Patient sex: F
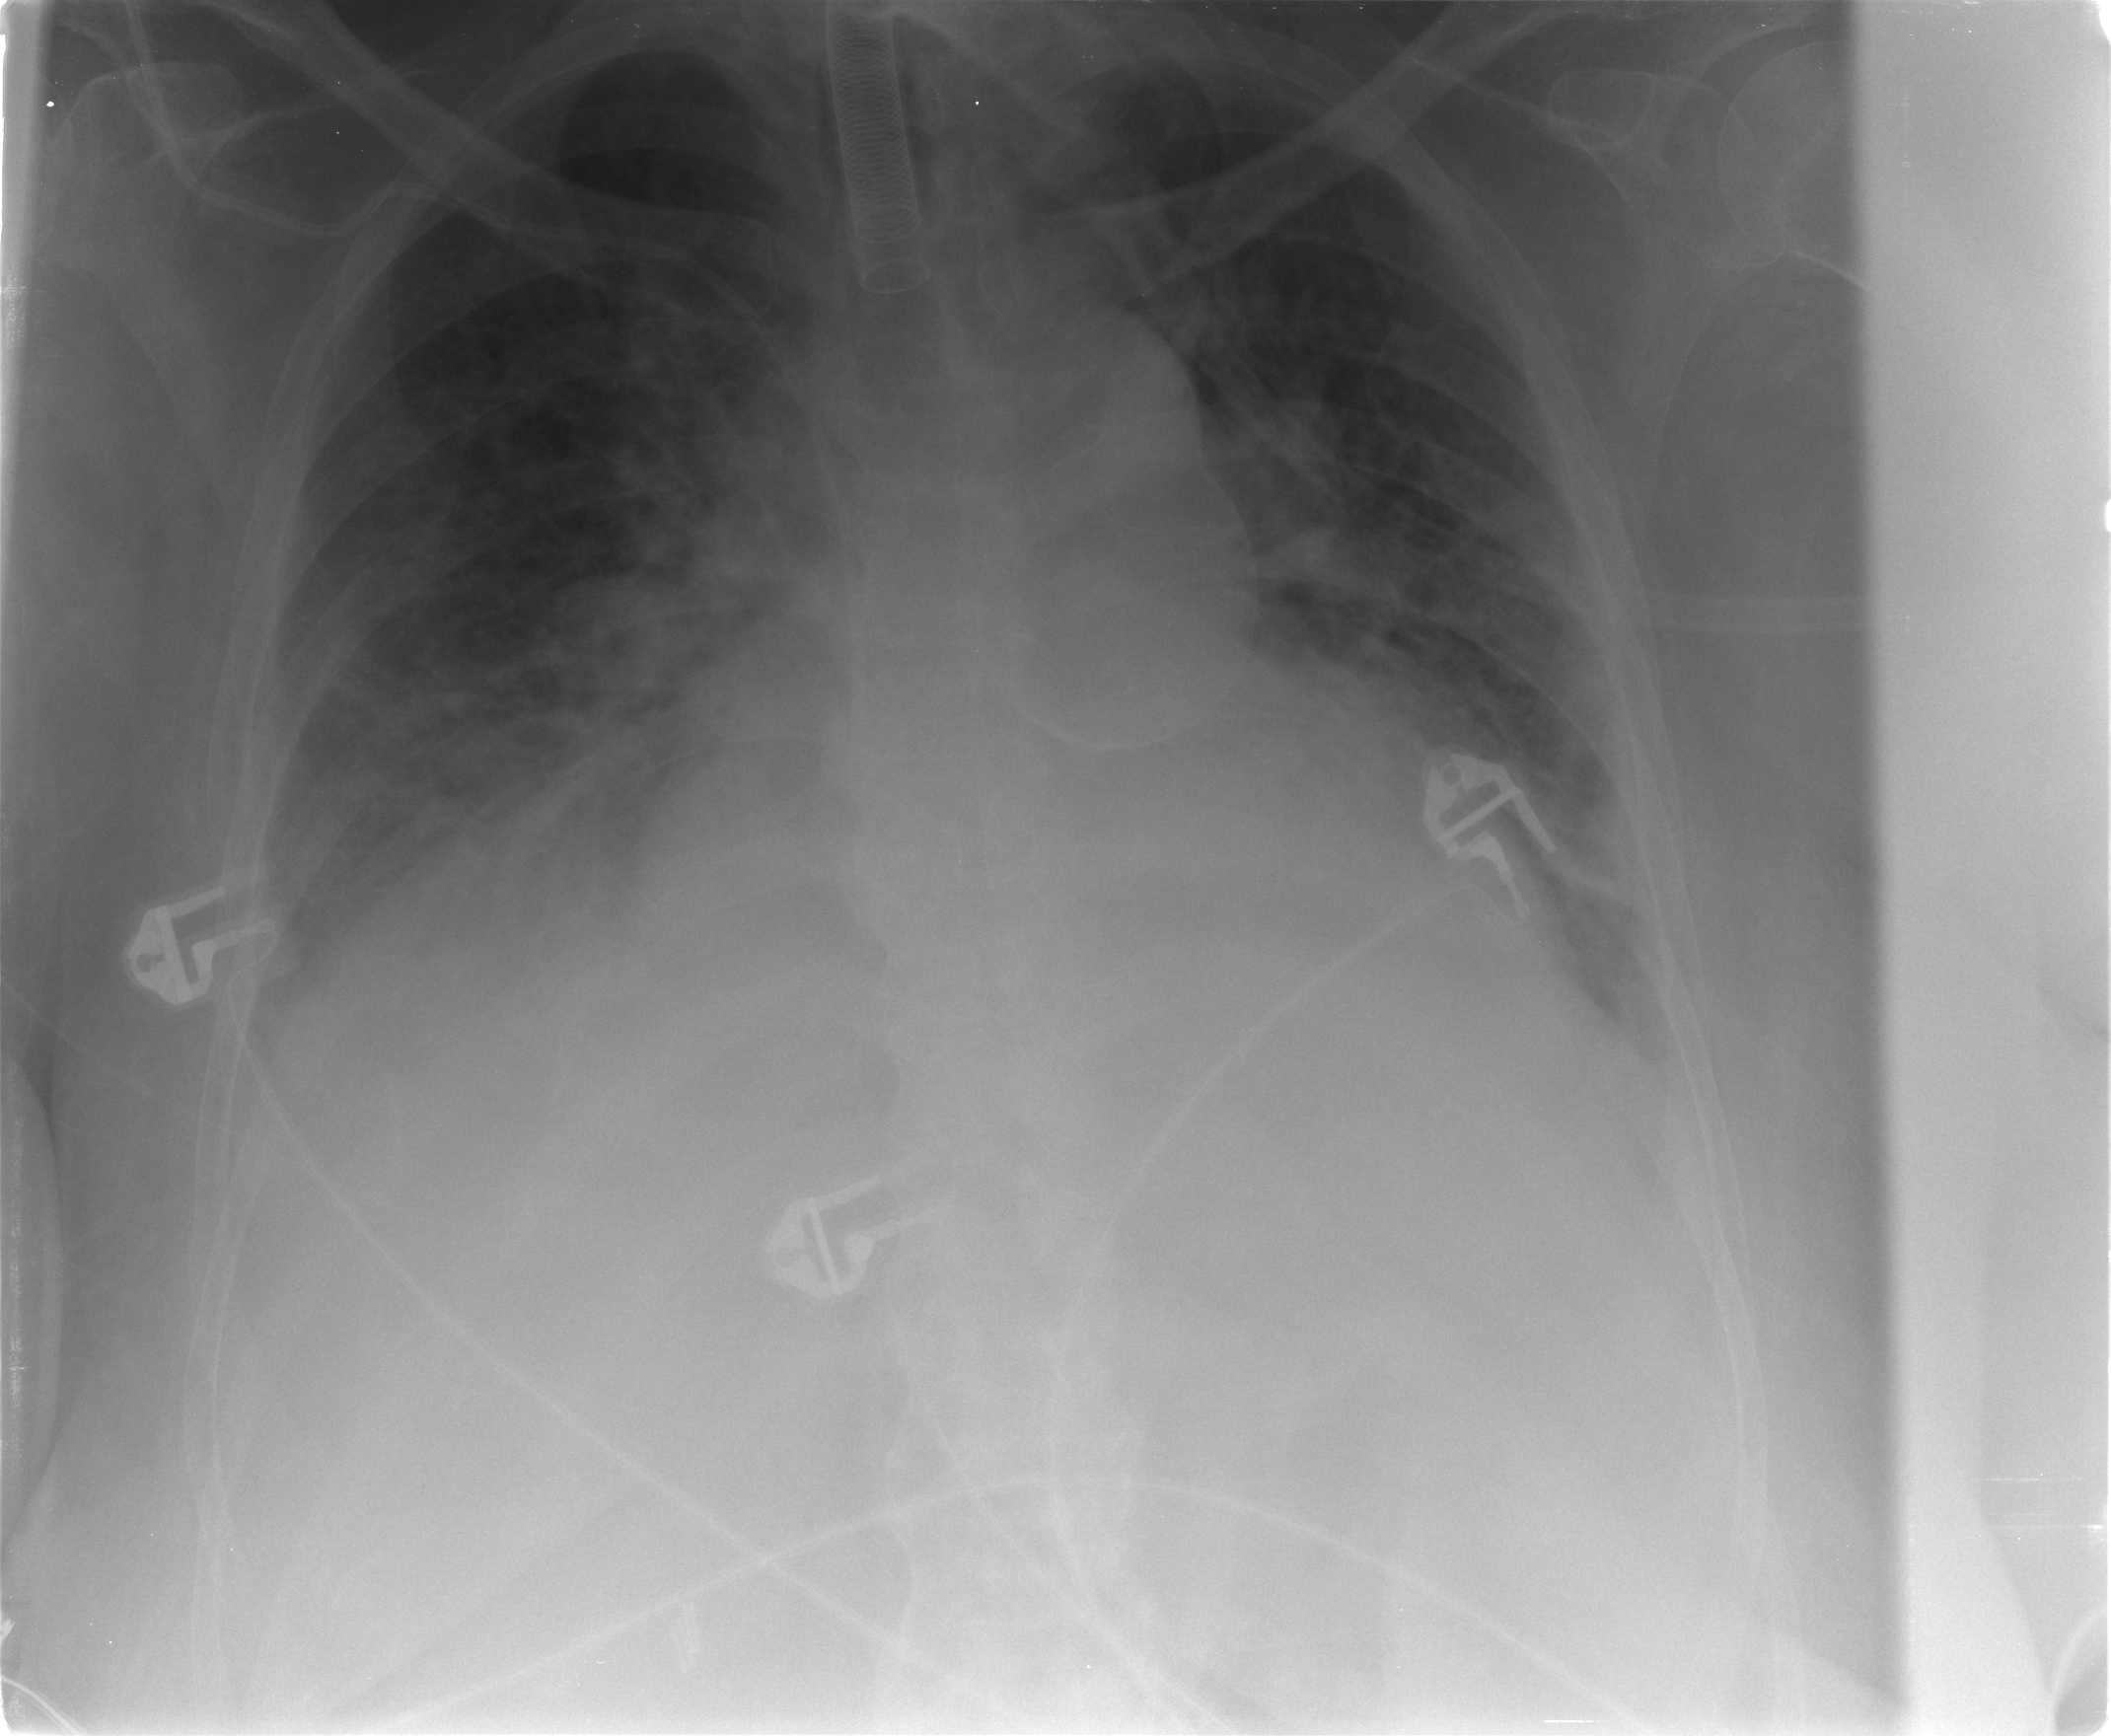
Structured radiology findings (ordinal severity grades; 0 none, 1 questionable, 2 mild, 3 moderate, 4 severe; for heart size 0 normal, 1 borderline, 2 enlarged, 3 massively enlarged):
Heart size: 2
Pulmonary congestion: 3
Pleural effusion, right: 2
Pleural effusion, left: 2
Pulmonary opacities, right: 3
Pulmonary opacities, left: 2
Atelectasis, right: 3
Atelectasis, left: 2